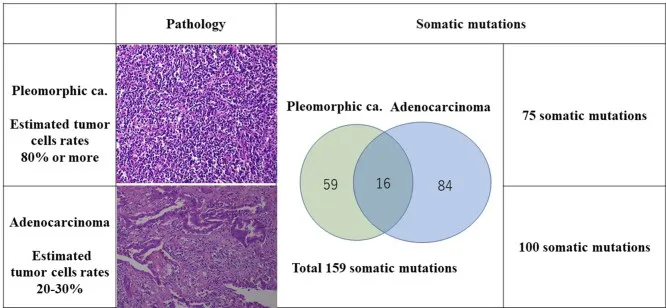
Relationship between pathology and somatic mutations.
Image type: pathology (h&e)